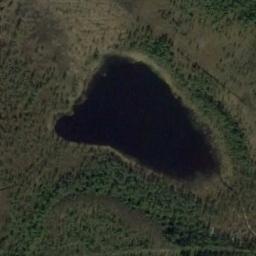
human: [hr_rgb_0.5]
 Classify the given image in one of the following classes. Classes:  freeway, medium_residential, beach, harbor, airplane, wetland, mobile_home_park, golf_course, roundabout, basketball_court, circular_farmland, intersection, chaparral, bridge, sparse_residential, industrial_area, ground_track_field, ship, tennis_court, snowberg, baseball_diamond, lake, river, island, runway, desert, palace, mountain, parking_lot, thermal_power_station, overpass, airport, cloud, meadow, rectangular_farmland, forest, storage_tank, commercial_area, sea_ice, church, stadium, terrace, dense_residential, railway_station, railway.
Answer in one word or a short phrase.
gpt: lake